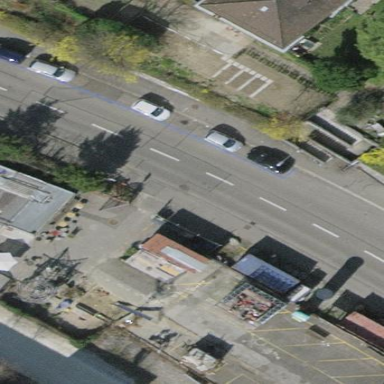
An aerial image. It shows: Parking lane.